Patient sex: M
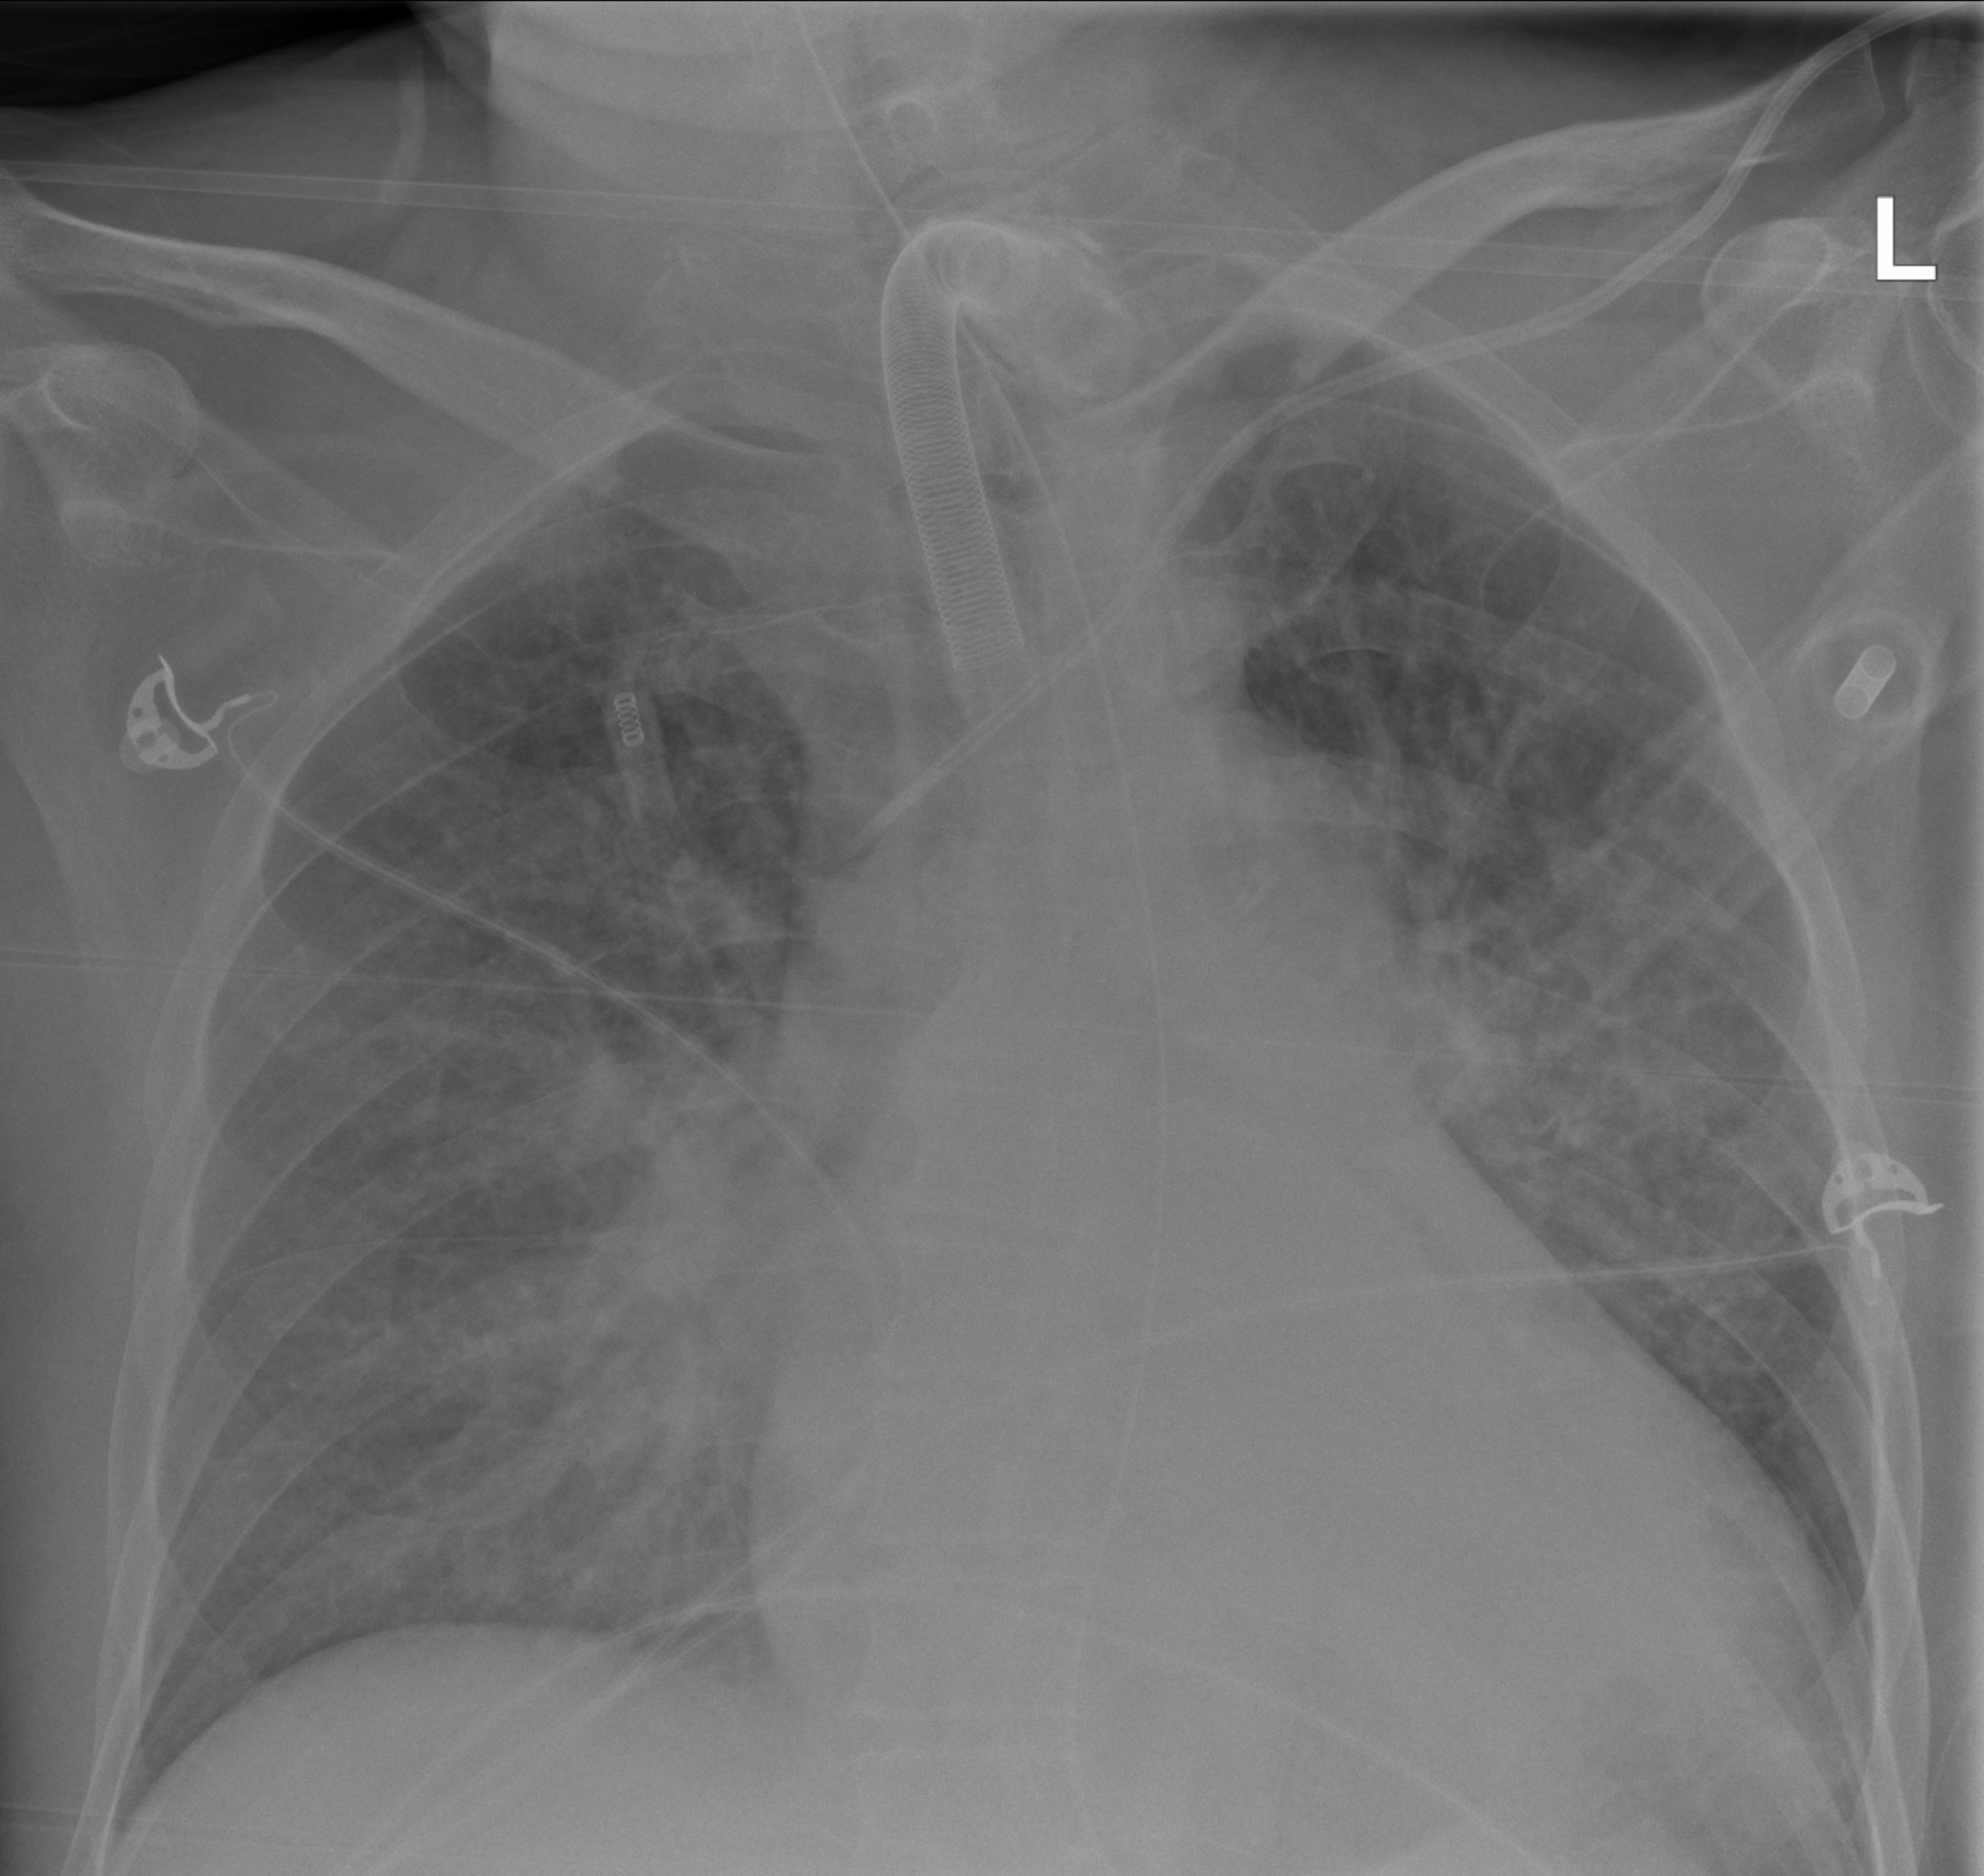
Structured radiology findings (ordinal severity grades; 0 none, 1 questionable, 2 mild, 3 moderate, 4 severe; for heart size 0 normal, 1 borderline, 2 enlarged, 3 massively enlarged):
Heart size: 2
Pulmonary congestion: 2
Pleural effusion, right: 0
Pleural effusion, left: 0
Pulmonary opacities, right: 2
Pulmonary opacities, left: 2
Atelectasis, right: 2
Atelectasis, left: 2